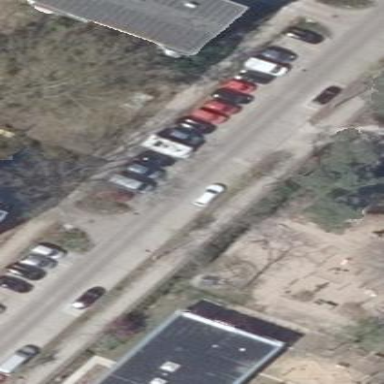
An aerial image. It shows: Concrete parking area.